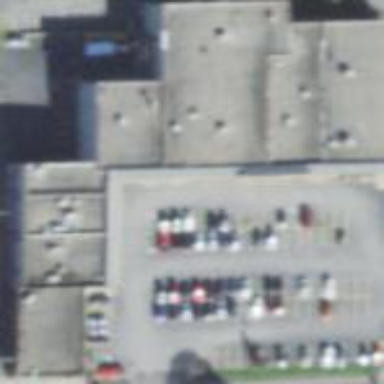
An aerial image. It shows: Flat roof retail building.